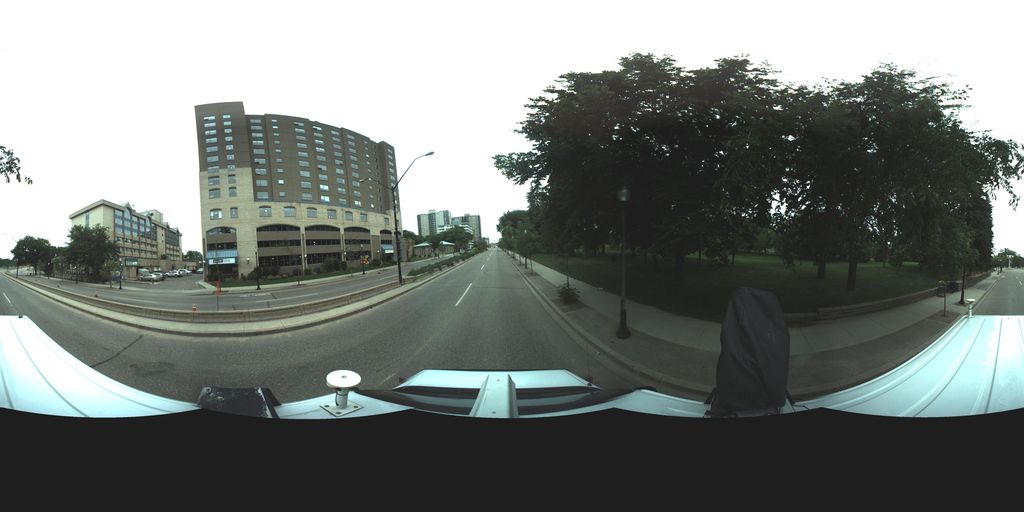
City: saskatoon